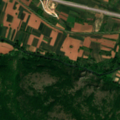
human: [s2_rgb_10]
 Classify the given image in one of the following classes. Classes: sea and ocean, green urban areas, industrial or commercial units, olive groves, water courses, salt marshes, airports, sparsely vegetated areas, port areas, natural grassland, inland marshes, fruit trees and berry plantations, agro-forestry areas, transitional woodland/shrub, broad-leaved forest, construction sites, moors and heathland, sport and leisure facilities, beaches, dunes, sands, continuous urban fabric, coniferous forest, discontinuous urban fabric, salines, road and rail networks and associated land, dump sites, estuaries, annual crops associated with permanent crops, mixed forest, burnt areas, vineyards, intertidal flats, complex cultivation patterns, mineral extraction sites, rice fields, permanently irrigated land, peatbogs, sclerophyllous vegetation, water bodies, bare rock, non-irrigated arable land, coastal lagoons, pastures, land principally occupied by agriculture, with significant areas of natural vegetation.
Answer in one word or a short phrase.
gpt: non-irrigated arable land, complex cultivation patterns, land principally occupied by agriculture, with significant areas of natural vegetation, broad-leaved forest, transitional woodland/shrub